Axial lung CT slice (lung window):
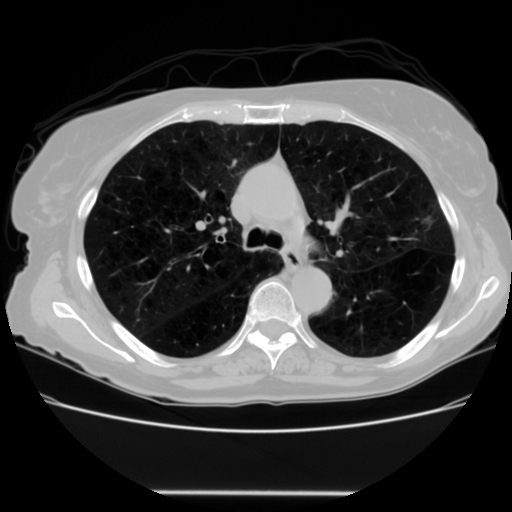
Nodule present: no